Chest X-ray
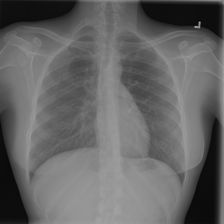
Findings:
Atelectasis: negative
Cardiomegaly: negative
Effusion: negative
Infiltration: negative
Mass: negative
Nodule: negative
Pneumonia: negative
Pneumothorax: negative
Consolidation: negative
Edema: negative
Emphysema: negative
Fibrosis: negative
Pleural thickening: negative
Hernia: negative